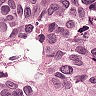
Metastatic tissue present: yes